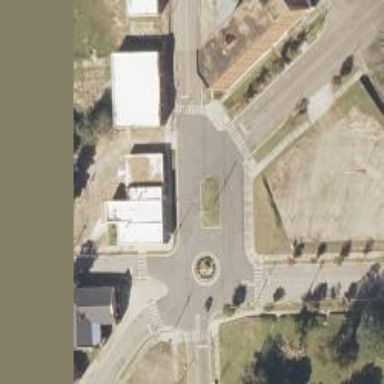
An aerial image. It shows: Circular junction on tertiary road.